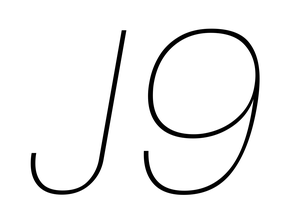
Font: Poppins-ThinItalic